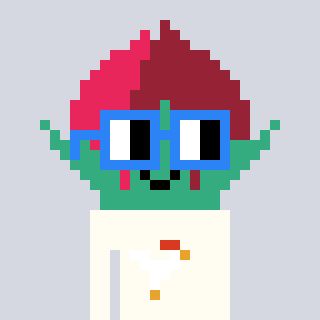
a pixel art character with square blue glasses, a rosebud-shaped head and a grayscale-colored body on a cool background